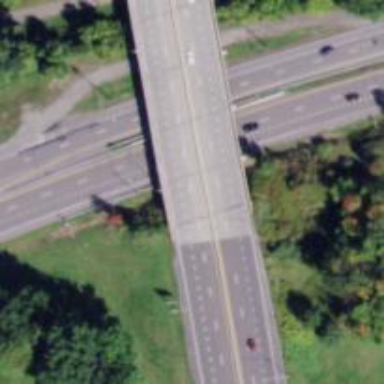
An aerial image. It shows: Primary highway expressway that includes bridge.